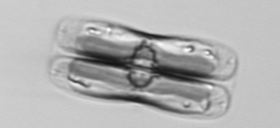
Label: pennate_morphotype1